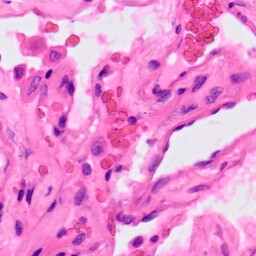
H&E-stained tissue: Lung